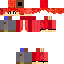
A male human skin with medium skin, wearing brown long hair dressed in a red hoodie and red pants, featuring a closed mouth.